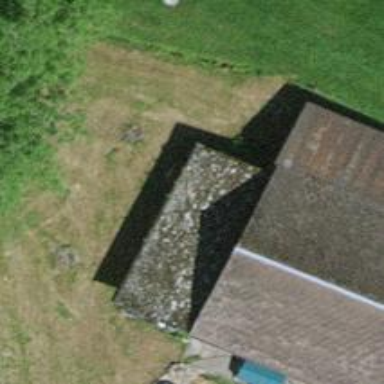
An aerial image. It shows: View of roof of building.